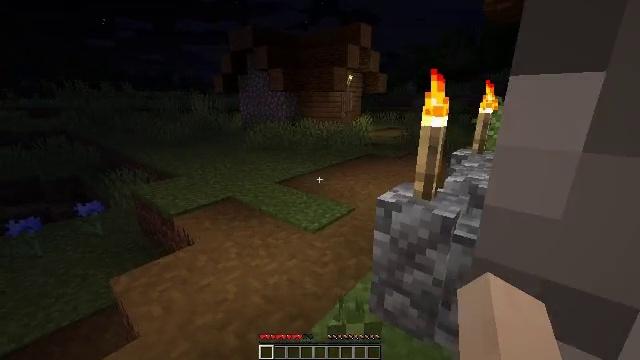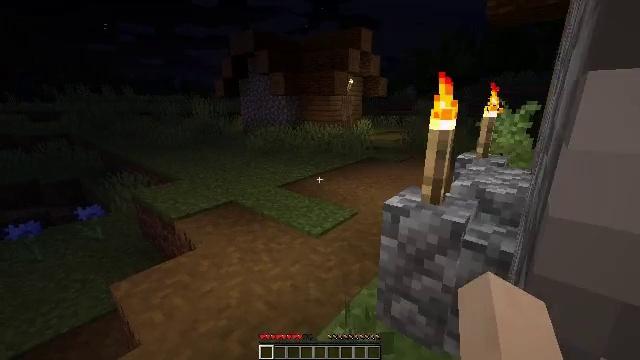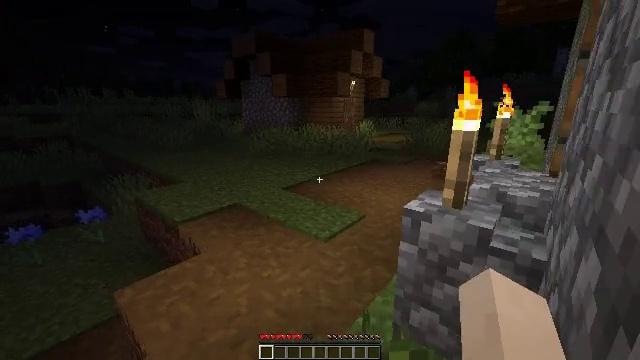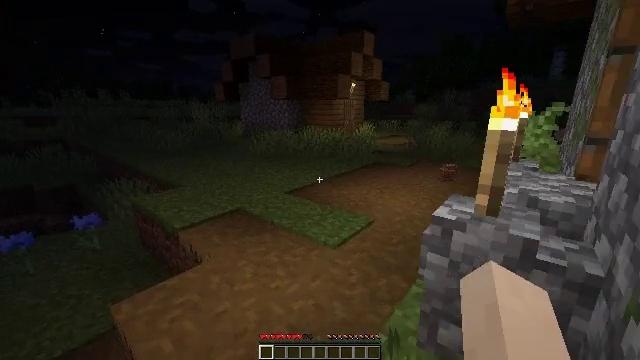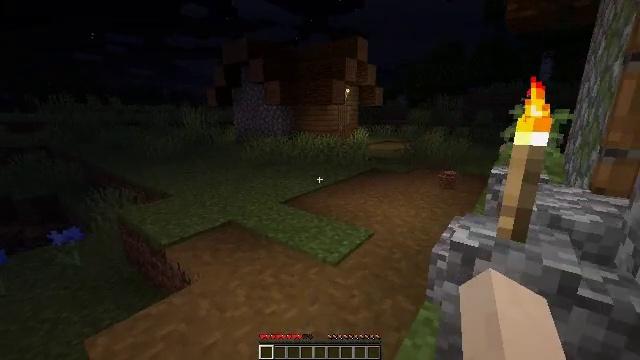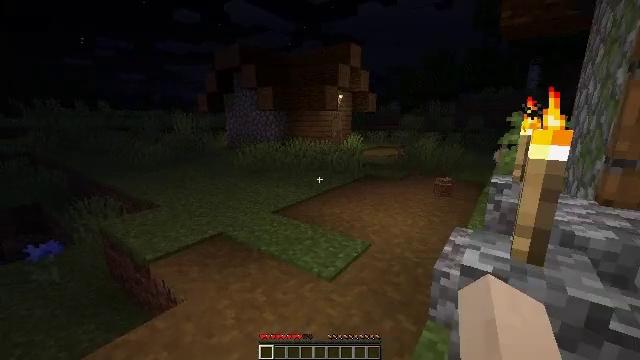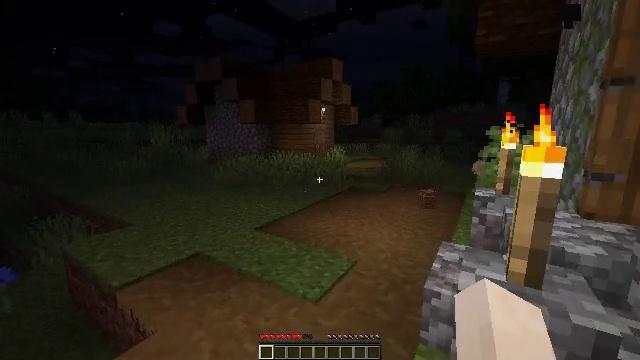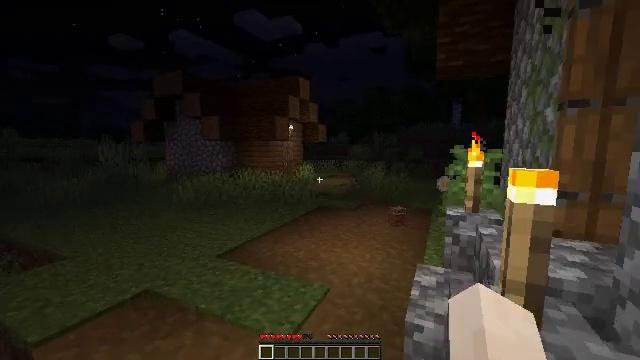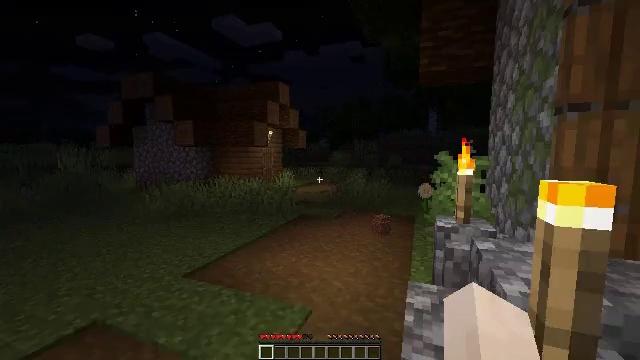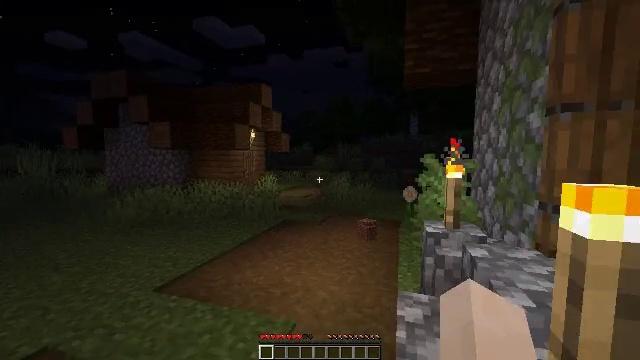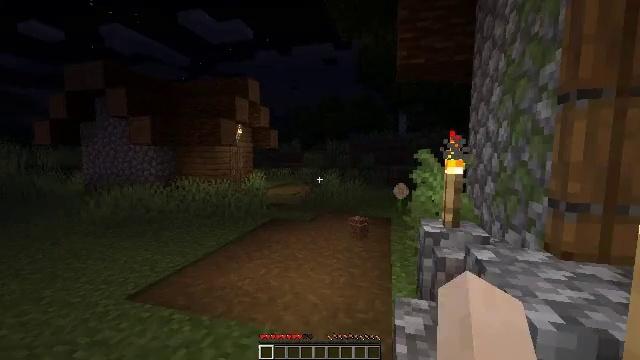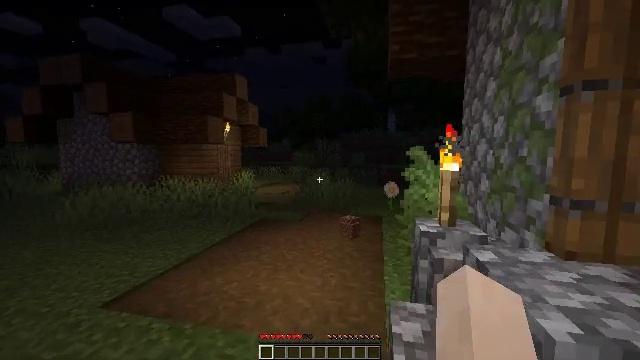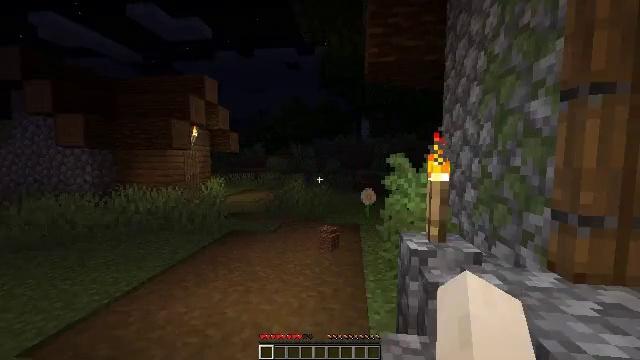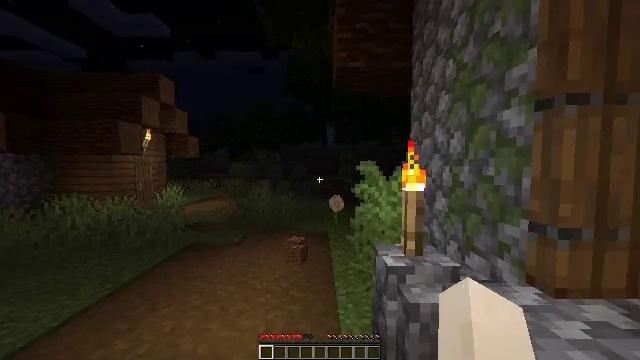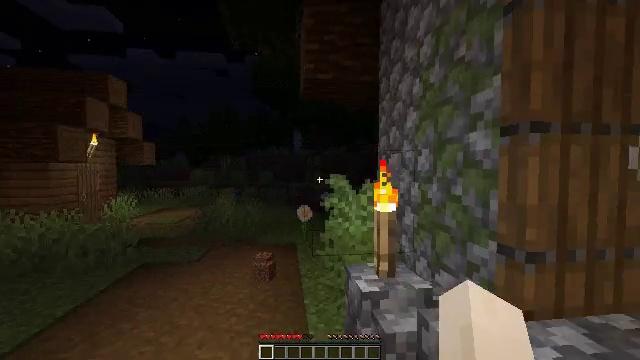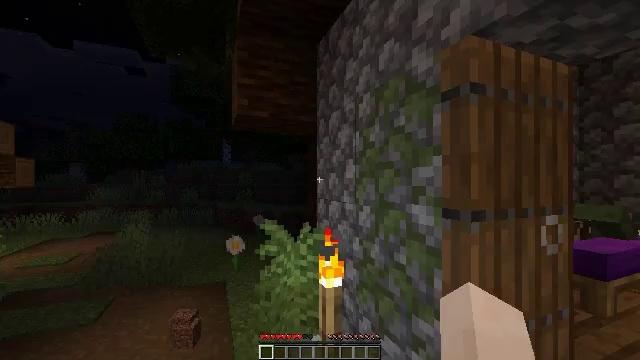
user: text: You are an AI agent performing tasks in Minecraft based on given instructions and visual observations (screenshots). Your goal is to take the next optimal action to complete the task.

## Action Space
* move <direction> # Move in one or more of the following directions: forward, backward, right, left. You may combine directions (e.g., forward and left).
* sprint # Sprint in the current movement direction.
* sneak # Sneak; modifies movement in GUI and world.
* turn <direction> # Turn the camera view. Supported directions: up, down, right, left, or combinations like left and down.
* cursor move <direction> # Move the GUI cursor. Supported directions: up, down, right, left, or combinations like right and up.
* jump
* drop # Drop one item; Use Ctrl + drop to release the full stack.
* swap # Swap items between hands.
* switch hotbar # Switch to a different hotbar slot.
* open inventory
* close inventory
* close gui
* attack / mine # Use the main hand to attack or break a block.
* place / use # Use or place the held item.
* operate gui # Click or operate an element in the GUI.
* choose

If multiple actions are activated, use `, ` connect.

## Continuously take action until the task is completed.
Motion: motion action
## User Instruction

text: Mine a cornflower from the ground.
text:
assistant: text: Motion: move forward
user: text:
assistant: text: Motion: move forward
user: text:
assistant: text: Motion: move forward
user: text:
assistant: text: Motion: move forward, turn right and up
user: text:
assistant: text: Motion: move forward, turn right and up
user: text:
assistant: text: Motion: move forward, turn right and up
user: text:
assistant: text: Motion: move forward, turn right and up
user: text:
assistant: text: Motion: move forward, turn right and up
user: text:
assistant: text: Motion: move forward, turn right
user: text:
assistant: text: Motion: move forward, turn right
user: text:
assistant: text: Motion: move forward, turn right
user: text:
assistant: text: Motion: move forward, turn right and up
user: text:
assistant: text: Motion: move forward, turn right and up
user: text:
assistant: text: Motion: move forward, turn right and up
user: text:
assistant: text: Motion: move forward, turn right and up
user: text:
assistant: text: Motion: move forward, turn right and up
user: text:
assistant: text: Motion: move forward, turn right and up
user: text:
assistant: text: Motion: move forward, turn right and up
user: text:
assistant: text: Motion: turn right and up
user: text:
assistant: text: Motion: turn right and up
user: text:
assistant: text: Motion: no_op
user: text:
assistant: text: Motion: no_op
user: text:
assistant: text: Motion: move forward
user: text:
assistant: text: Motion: move forward, turn right and down
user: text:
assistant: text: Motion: move forward, turn right
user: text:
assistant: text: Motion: move forward
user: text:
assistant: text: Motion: move forward, turn left and down
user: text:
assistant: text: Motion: move forward, turn left and down
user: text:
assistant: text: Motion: move forward, turn left and down
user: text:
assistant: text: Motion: move forward, turn left and down